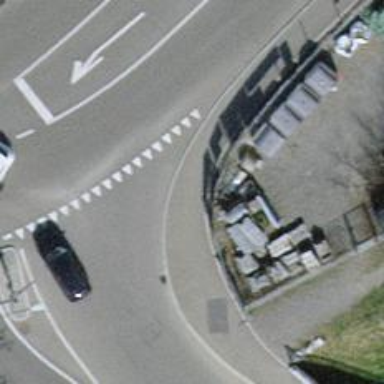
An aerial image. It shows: Sidewalk.